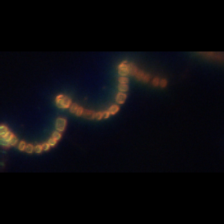
Taxon: Chaetoceros
Group: Diatoms